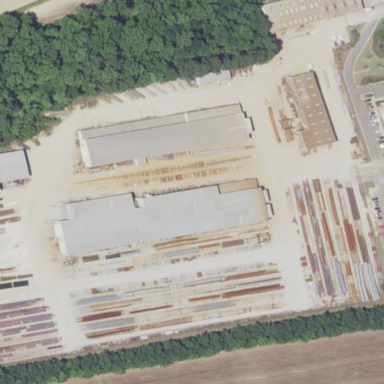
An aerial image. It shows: Industrial facility.